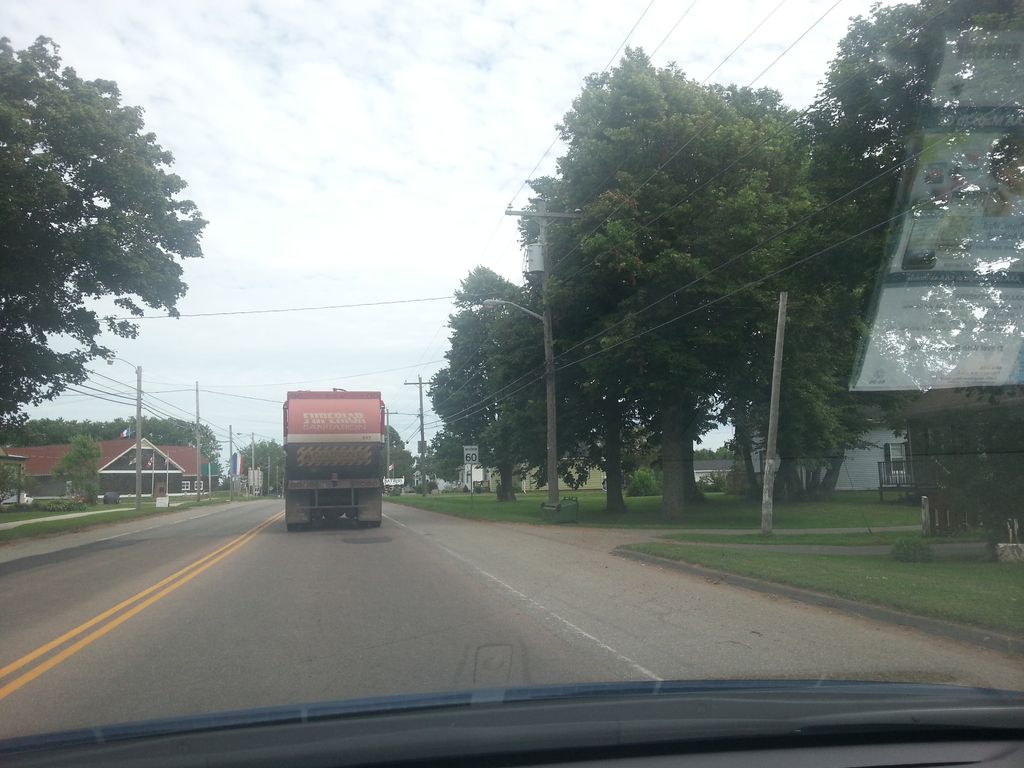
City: charlottetown